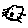
Label: cat